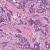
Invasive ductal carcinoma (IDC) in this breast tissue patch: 1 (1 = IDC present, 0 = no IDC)